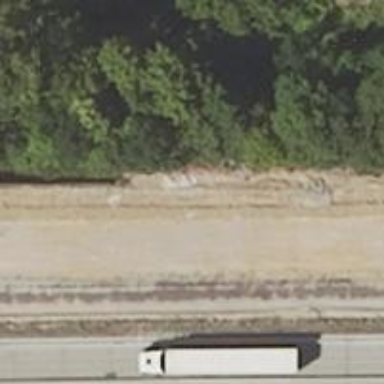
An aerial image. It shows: Motorway with concrete surface.